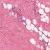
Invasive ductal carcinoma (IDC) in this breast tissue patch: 0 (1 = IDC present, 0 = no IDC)